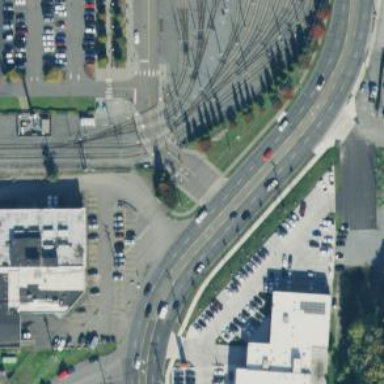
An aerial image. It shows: Tram crossing on the railway.